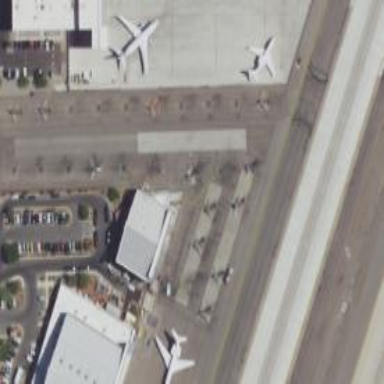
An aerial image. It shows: Image of taxiway at airport.